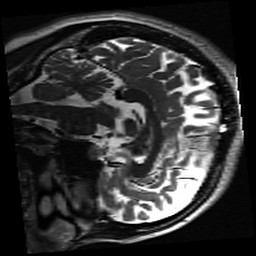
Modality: inplaneT2
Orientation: sagittal